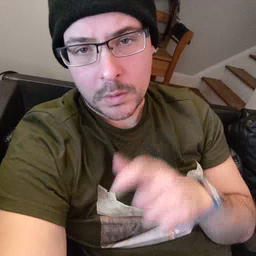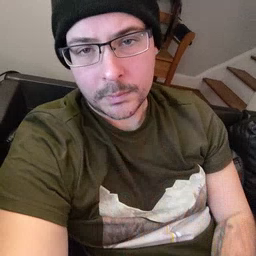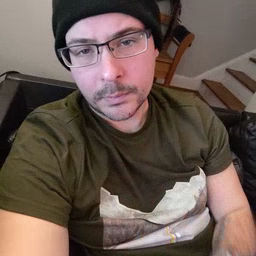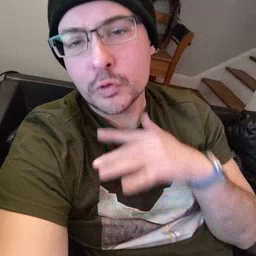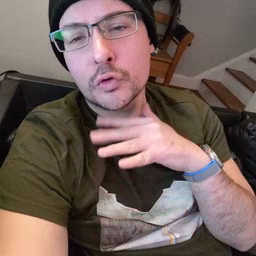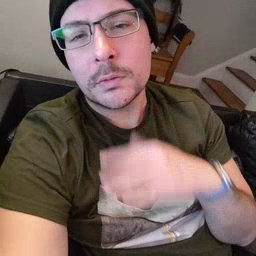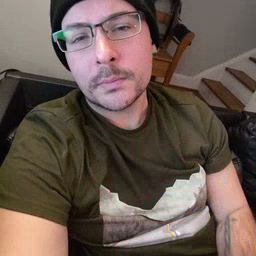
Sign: dirty